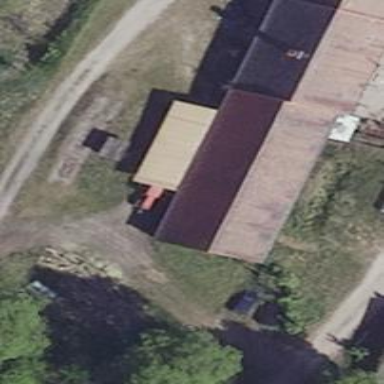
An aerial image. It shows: Farm auxiliary building.